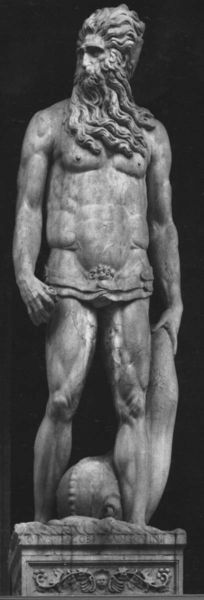
Titel: Neptun
Künstler: Jacopo Sansovino
Standort: Venedig, Dogenpalast (EU - I - Venetien)
Schlagwörter: mann, bart, amphore, muskeln, plastik